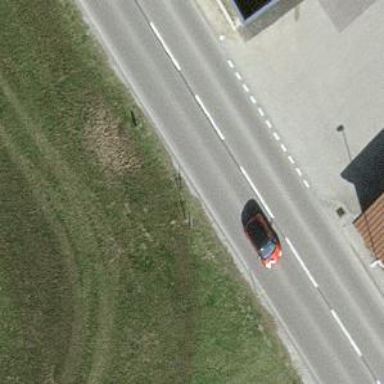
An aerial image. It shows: Secondary road with asphalt surface and no sidewalks.